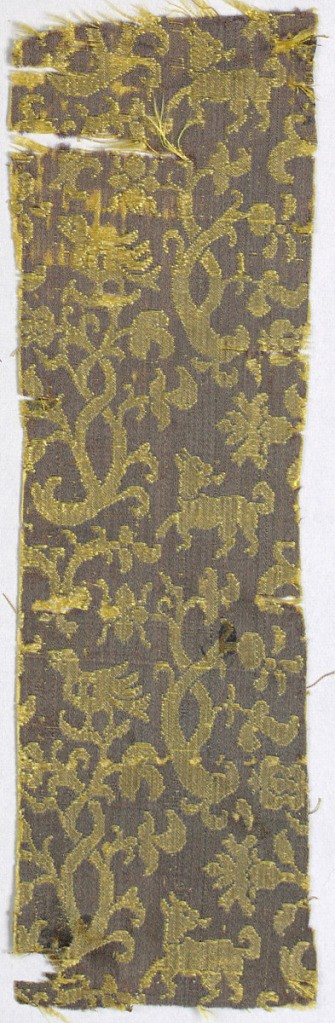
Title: Fragment
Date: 17th century
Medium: silk Technique: 4&1 satin damask
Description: Plant forms with birds and dogs in purple and yellow.